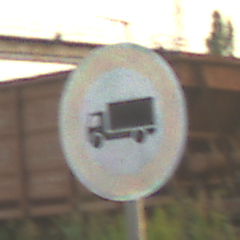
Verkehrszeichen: VerbotFuerKraftfahrzeugeUeberDreiKommaFuenfTonnen
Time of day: SunriseSunset
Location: Outdoor (Suburban)
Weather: PartlyCloudy
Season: NotSpecified
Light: Natural